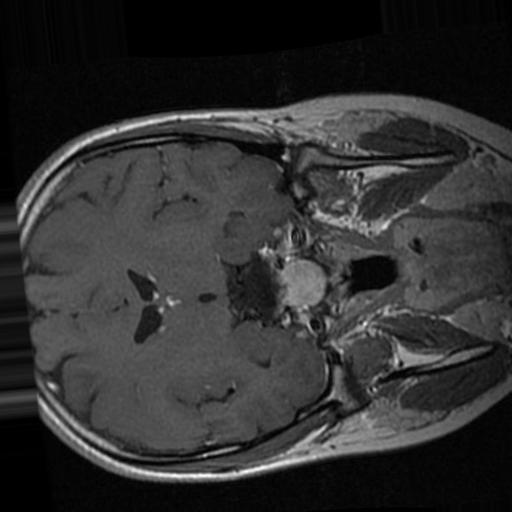
Label: brain_tumor